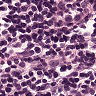
Metastatic tissue present: no